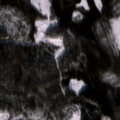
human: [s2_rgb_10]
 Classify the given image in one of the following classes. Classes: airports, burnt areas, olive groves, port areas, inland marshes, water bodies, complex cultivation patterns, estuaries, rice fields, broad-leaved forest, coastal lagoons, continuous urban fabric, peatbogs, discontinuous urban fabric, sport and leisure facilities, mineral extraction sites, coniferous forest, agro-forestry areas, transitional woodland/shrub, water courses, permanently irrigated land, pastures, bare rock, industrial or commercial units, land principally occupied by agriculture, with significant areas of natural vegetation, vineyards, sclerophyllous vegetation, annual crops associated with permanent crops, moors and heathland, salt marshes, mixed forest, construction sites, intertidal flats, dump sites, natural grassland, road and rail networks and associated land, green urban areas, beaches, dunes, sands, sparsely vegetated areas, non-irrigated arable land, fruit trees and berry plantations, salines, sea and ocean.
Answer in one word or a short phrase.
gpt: coniferous forest, mixed forest, transitional woodland/shrub